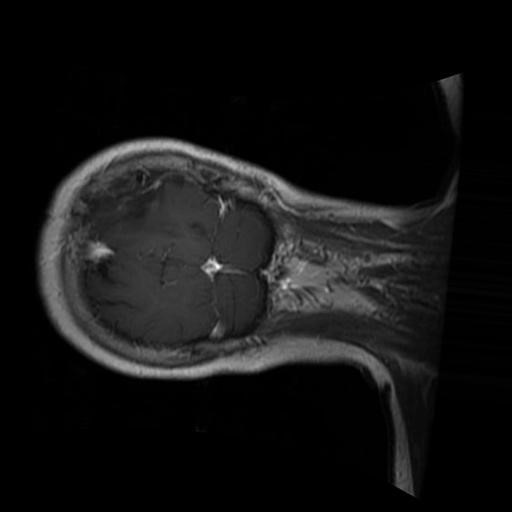
Label: brain_glioma